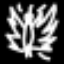
Label: angel